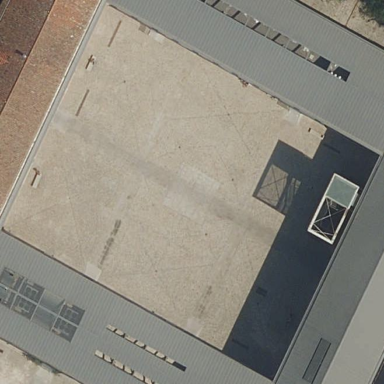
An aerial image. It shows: Courtyard that is man-made.